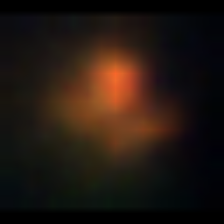
Taxon: NanoPlankton
Group: Other